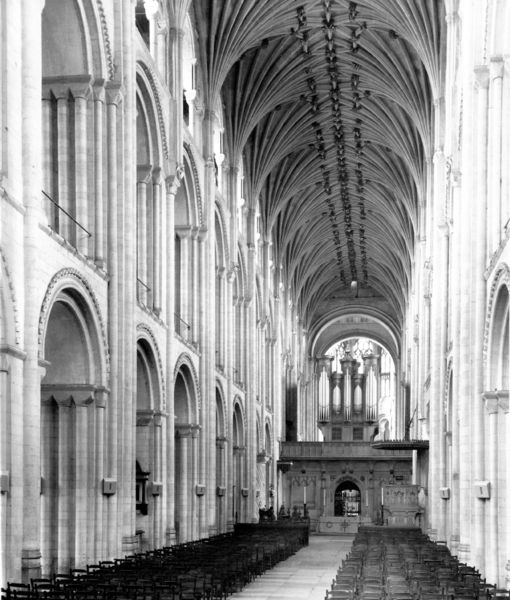
Titel: Kathedrale, Norwich/Norfolk
Standort: Norwich (EU - GB)
Schlagwörter: pfeiler, schwarz, stühle, stützen, säule, säulen, weiss, architektur, barock, stein, kirche, gotik, schiff, bündel, leere, rundbogen, halle, foto, fotografie, gewölbe, schwarz-weiß, altar, hochaltar, langhaus, chorschranke, lettner, mittelschiff, orgel, bestuhlung, dienste, gotisch, obergaden, gottesdienst, messe, romanik, klassik, kiche, katholizismus, gewälbe, kanzlei, bestuhlt, fotogefie